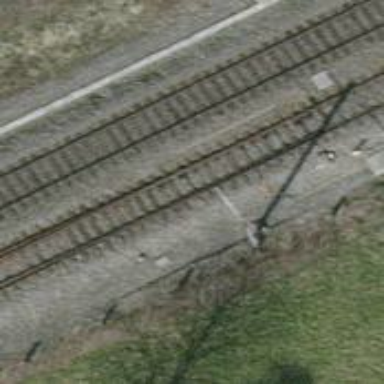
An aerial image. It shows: Single-track electrified railway with contact line.